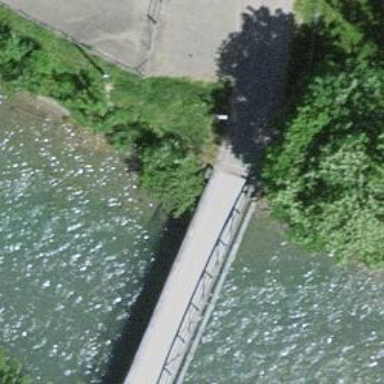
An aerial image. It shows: Concrete surface bridge over service road.